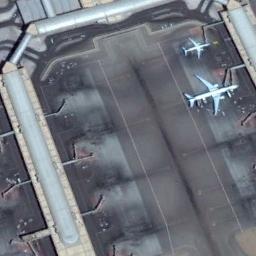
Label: airplane